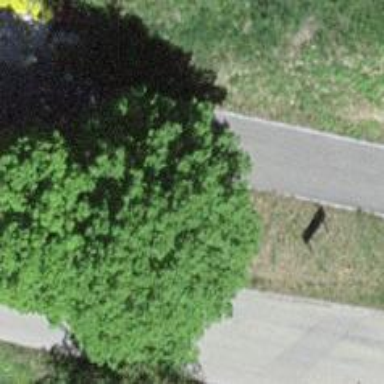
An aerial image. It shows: Deciduous tree with broadleaved leaves.